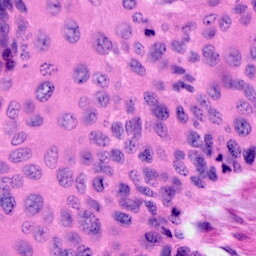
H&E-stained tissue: Cervix